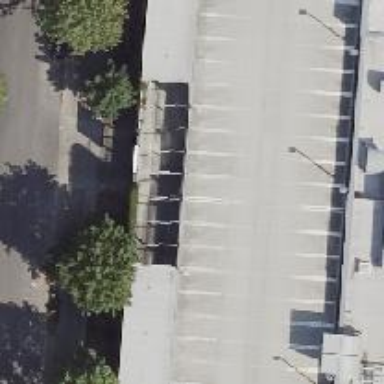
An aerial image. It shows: Parking entrance.